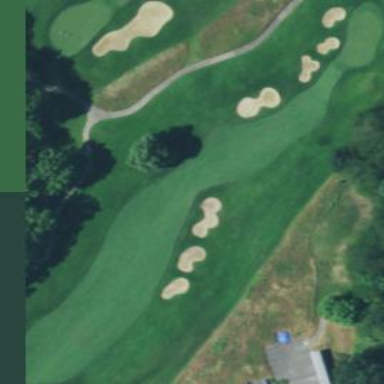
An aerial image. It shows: Grassy area designated as golf fairway.